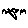
Label: bird